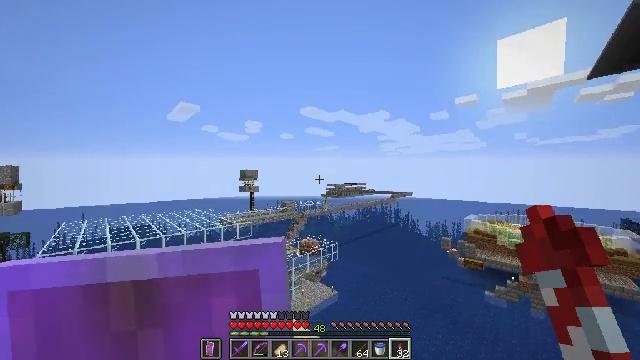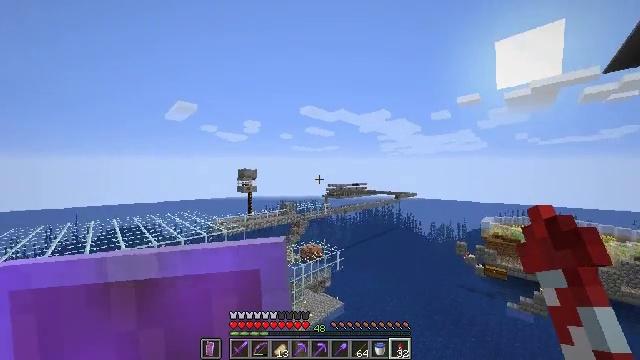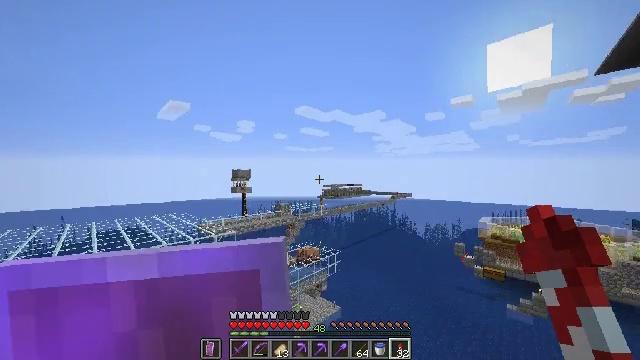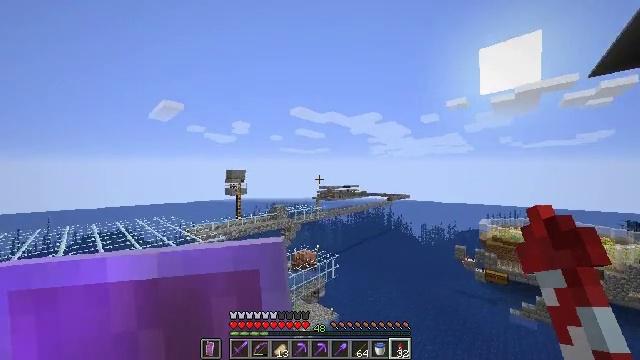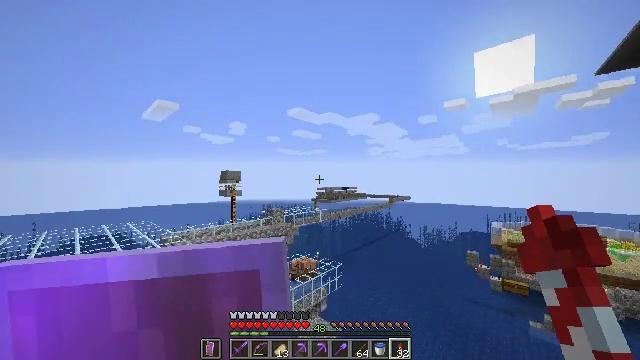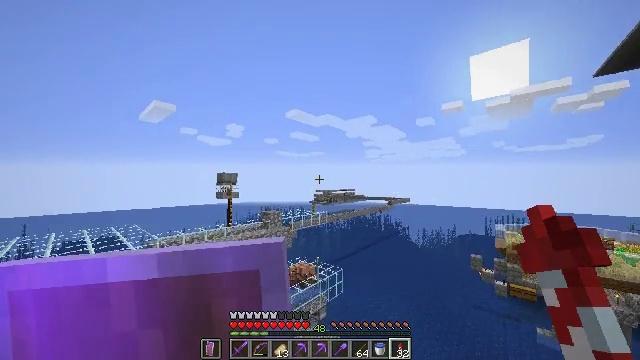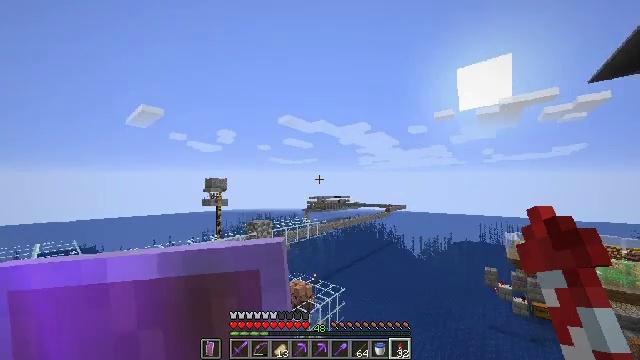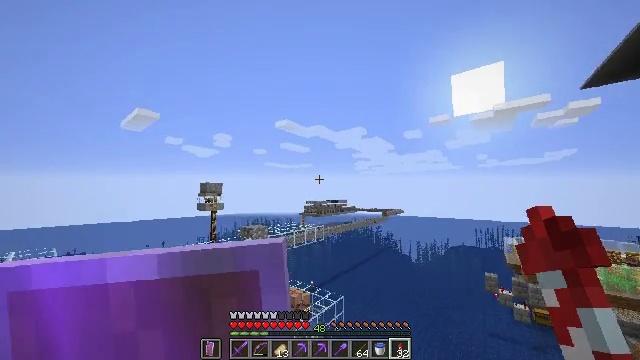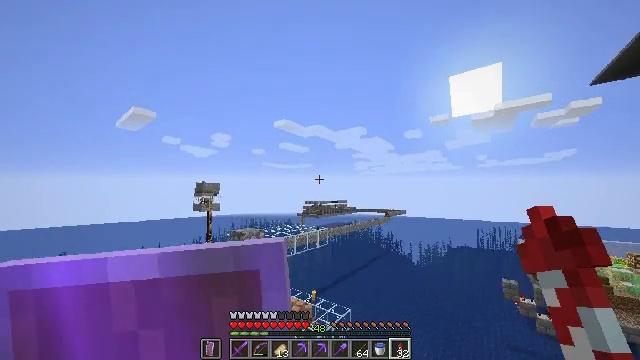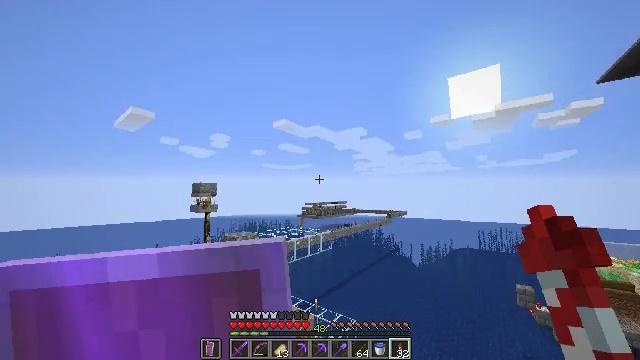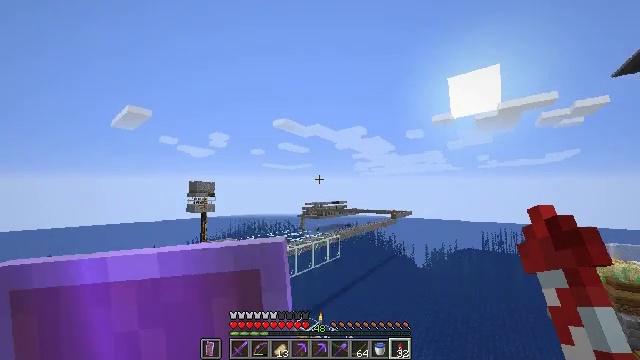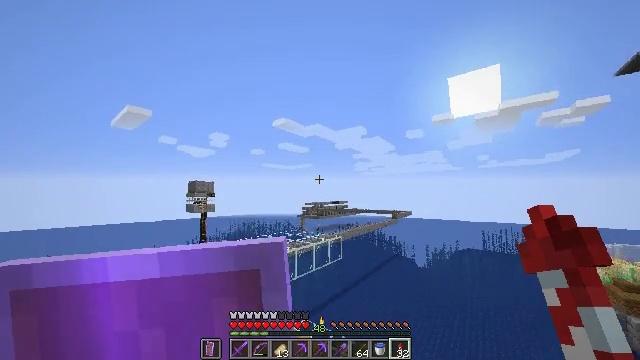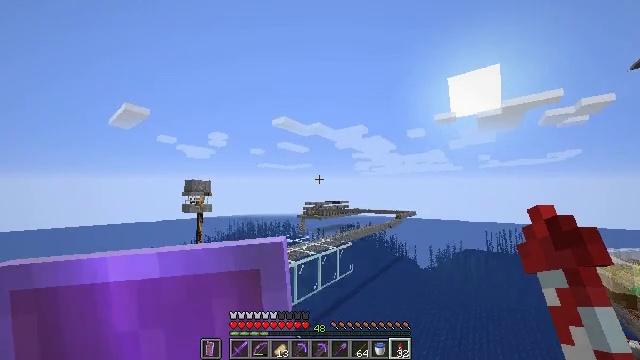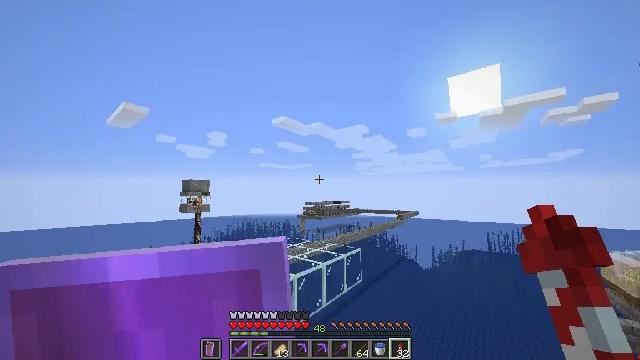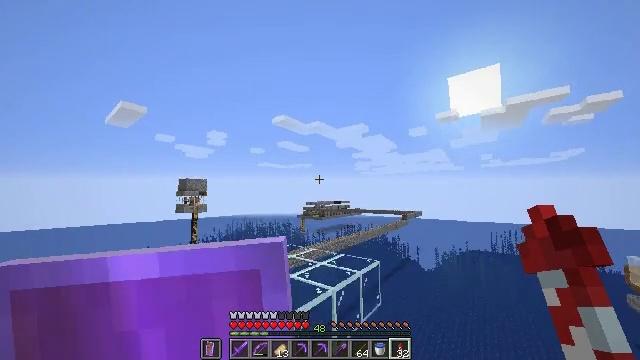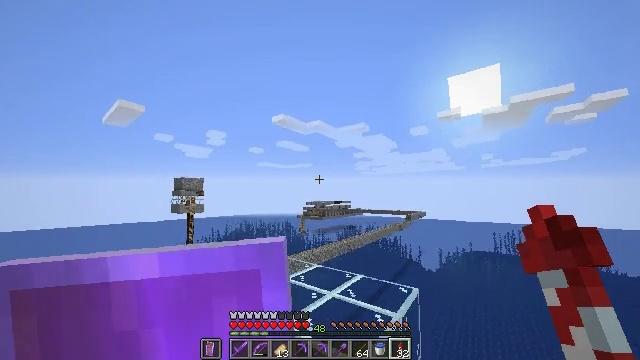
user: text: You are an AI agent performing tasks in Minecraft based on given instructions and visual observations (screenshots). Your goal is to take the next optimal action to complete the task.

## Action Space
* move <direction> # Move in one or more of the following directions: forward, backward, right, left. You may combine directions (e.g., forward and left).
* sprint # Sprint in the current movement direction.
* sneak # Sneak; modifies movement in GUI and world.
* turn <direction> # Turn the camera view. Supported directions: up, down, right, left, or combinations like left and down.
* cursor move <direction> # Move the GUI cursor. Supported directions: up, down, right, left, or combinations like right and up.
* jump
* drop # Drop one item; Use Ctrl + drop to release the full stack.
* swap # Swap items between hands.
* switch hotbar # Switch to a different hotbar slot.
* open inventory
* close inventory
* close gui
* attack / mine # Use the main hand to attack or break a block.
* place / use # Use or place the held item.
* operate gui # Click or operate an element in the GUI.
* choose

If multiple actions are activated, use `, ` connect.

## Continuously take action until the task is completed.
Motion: motion action
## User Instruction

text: Digging the diorite for building material.
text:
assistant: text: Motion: move forward, sprint
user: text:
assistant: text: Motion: move forward, sprint, turn right
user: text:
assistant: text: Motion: move forward, sprint, turn right
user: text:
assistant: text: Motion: move forward, sprint
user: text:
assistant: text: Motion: move forward, sprint
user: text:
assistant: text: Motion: move forward, sprint, turn right and up
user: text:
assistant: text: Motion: move forward, sprint, turn up
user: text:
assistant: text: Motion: move forward, sprint
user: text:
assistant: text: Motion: move forward, sprint
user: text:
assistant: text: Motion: move forward, sprint
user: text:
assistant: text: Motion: move forward, sprint
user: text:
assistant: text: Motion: move forward, sprint
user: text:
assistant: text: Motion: move forward, sprint
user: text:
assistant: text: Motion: move forward, sprint
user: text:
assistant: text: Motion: move forward, sprint
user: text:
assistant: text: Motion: move forward, sprint
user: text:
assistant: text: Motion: move forward, sprint
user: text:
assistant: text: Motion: move forward, sprint
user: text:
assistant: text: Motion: move forward, sprint
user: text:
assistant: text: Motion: move forward, sprint
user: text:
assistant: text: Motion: move forward, sprint
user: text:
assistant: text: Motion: move forward, sprint
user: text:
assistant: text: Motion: move forward, sprint
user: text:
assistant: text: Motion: move forward, sprint
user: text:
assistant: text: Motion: move forward, sprint
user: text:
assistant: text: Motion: move forward, sprint
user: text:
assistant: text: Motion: move forward, sprint
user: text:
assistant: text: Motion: move forward, sprint
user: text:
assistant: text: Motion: move forward, sprint
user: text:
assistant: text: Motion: move forward, sprint